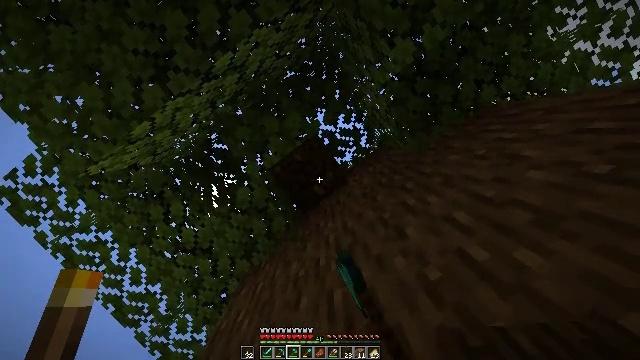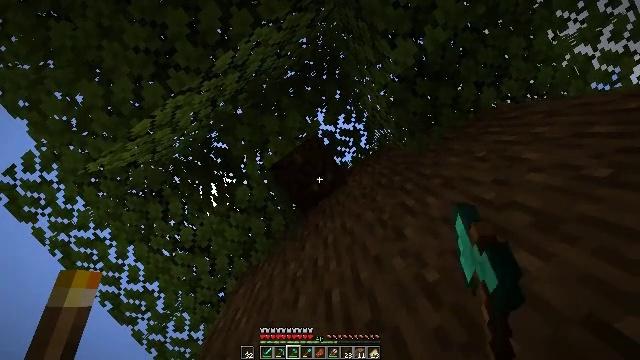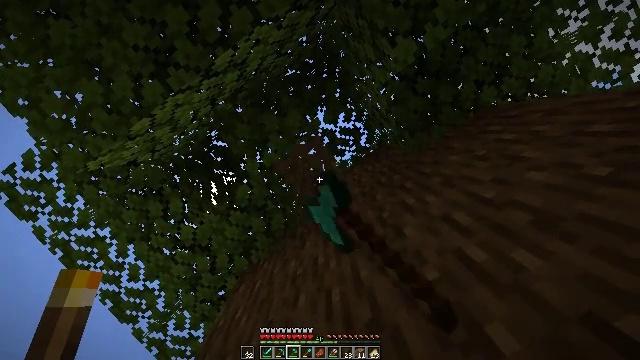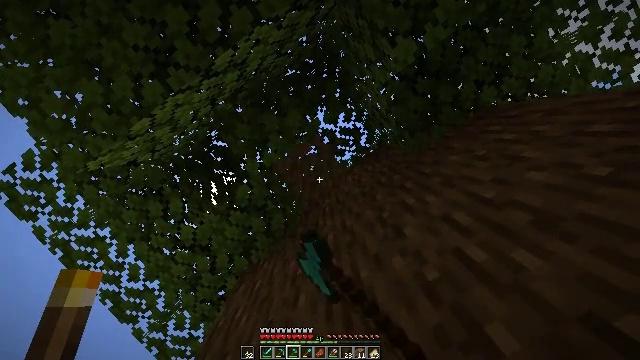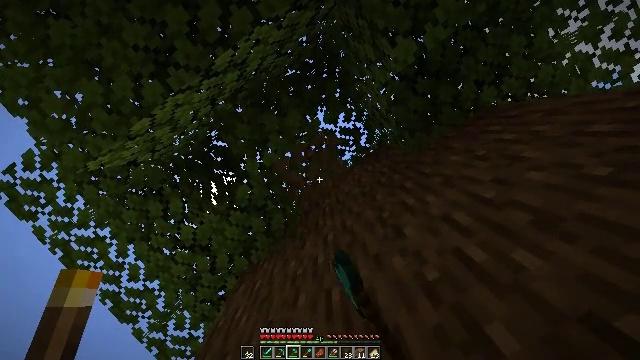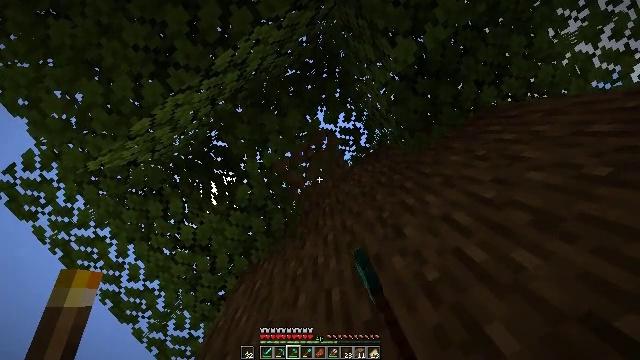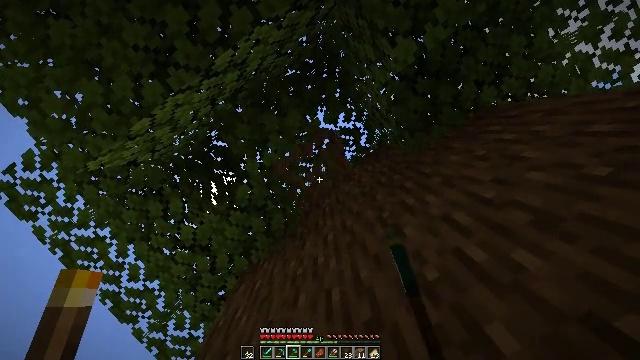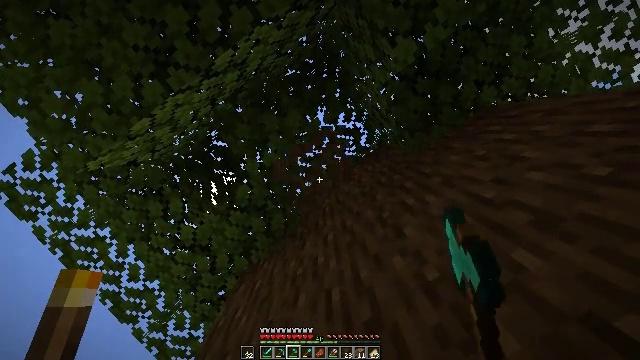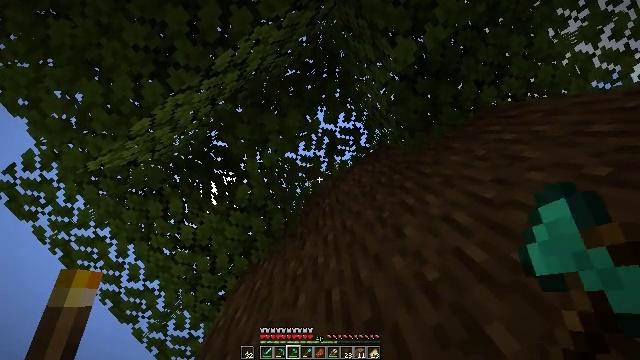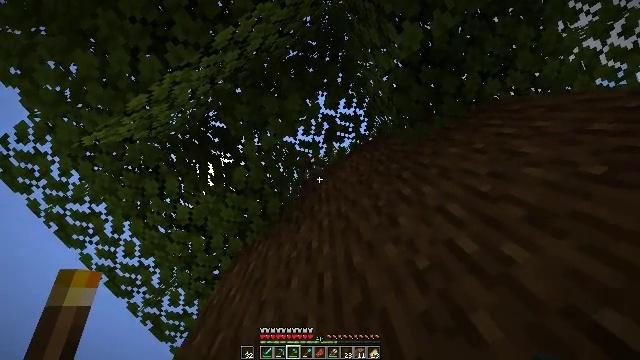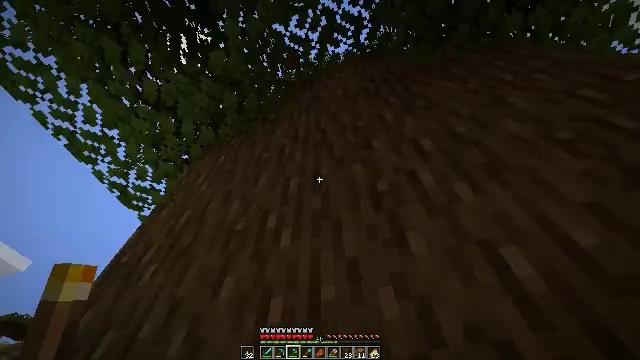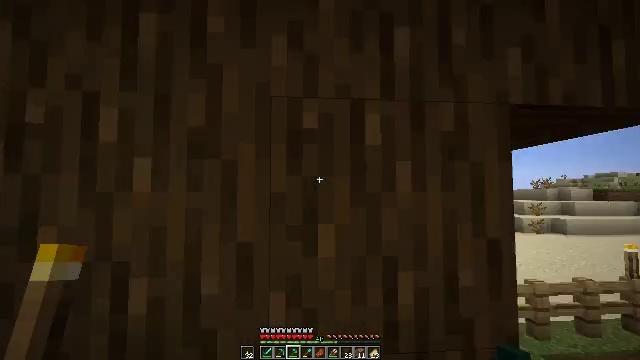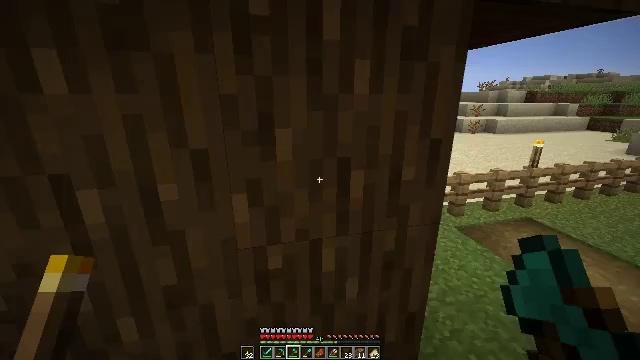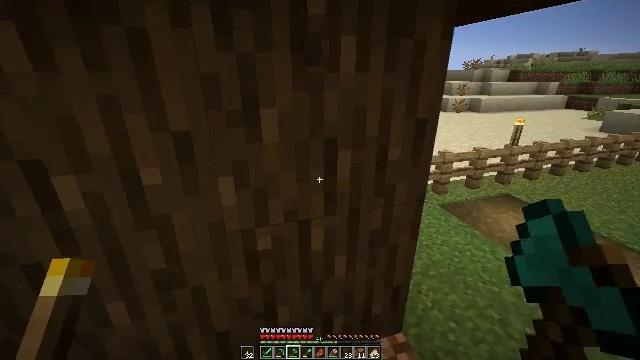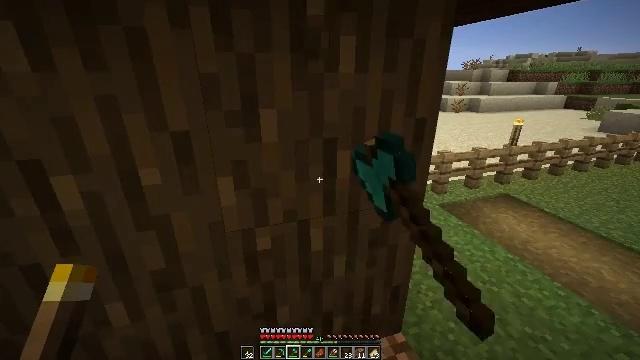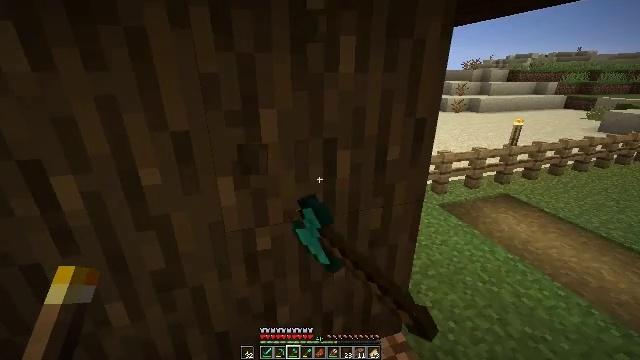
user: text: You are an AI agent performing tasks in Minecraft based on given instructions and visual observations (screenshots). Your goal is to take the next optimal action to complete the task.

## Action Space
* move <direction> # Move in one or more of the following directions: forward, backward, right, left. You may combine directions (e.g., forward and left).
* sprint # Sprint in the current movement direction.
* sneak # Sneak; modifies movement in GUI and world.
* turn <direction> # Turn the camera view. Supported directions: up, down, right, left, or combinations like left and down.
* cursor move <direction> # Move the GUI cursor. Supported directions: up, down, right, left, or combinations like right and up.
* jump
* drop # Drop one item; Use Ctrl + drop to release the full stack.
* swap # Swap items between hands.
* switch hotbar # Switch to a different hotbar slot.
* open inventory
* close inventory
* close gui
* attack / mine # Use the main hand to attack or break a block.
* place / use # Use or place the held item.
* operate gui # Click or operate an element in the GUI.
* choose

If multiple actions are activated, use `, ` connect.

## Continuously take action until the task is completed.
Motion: motion action
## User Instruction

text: Gather dark oak log for crafting.
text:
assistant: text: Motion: attack / mine
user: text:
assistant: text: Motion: attack / mine
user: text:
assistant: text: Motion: attack / mine
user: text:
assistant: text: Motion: attack / mine
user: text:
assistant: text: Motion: attack / mine
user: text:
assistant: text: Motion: attack / mine
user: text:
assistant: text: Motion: attack / mine
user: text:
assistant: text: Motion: attack / mine
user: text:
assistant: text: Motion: turn right and down
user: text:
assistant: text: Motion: turn right and down
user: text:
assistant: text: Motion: turn right and down
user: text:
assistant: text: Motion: turn right and down
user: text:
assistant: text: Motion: turn right and down, attack / mine
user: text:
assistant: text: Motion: attack / mine
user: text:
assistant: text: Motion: attack / mine
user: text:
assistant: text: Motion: attack / mine
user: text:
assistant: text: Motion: attack / mine
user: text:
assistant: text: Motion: attack / mine
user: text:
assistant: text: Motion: attack / mine
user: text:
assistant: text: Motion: turn down, attack / mine
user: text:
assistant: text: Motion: turn down, attack / mine
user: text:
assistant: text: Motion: attack / mine
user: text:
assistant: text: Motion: turn right, attack / mine
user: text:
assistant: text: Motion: turn right, attack / mine
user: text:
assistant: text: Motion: move forward, turn down, attack / mine
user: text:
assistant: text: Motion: move forward, turn down, attack / mine
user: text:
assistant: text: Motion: move forward, turn down, attack / mine
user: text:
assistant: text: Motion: move forward, turn down, attack / mine
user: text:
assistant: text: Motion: turn left and down, attack / mine
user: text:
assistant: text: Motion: attack / mine